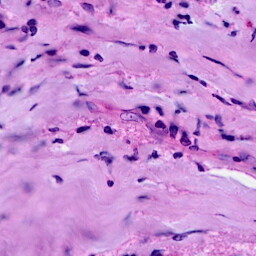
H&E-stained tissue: Breast